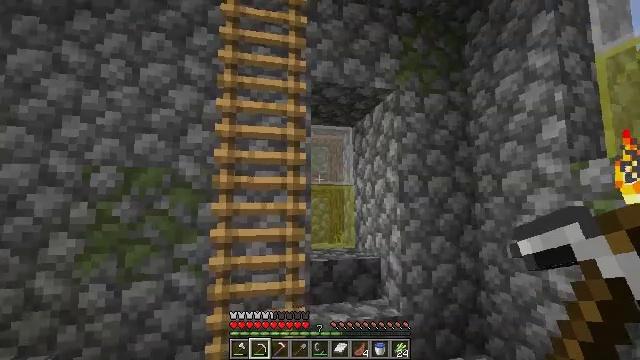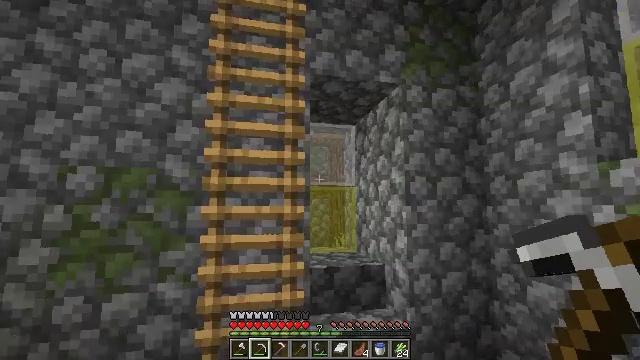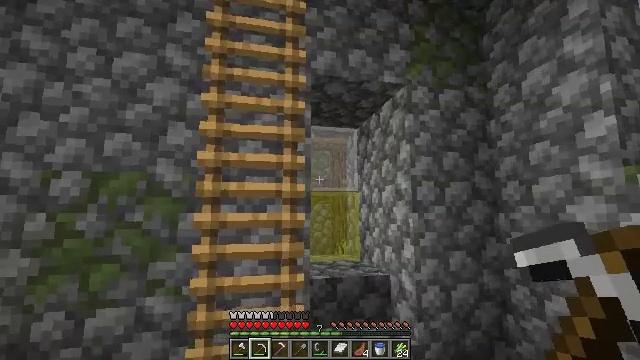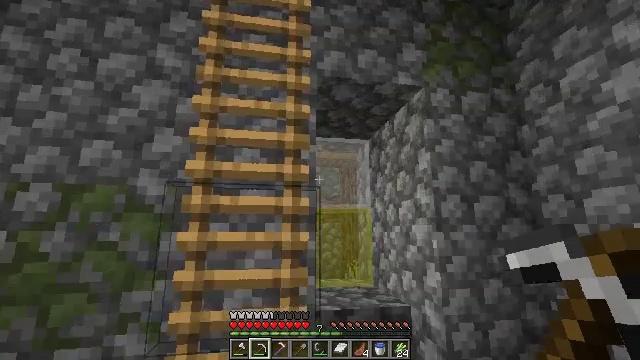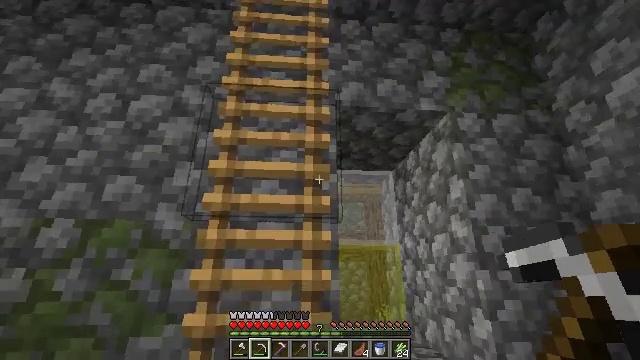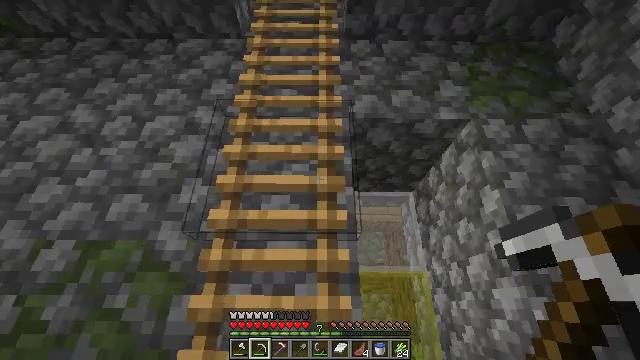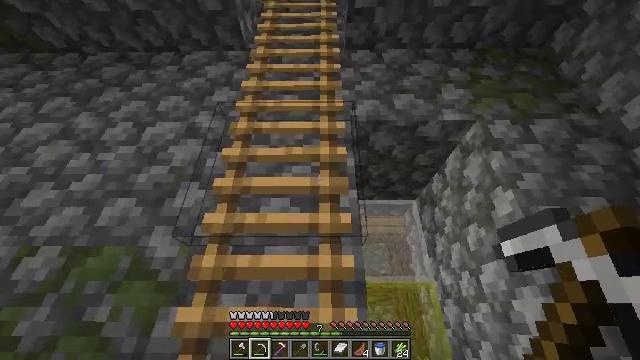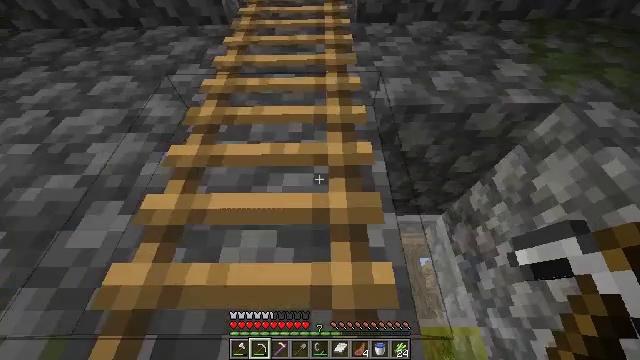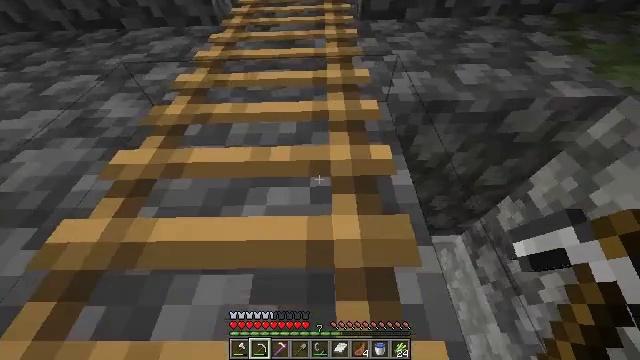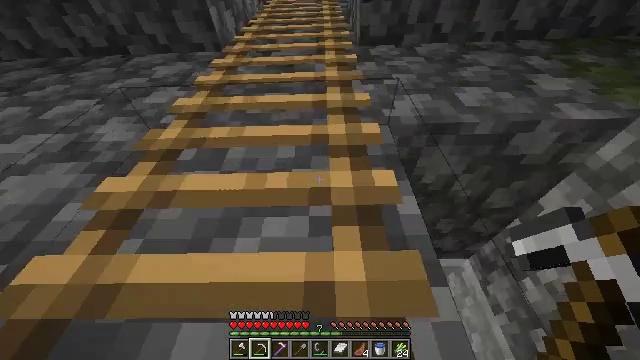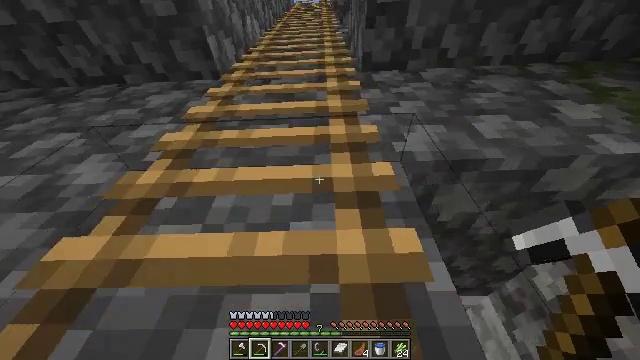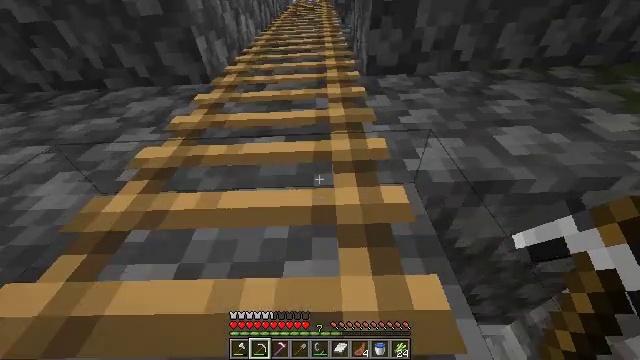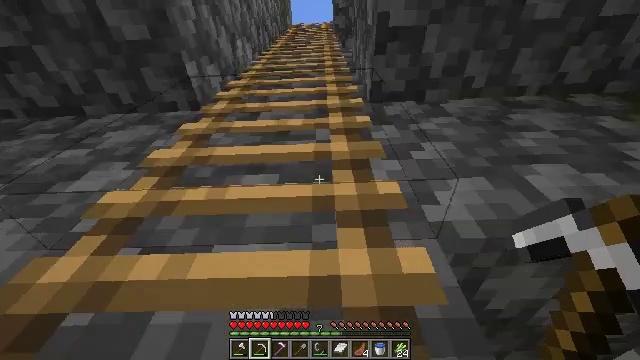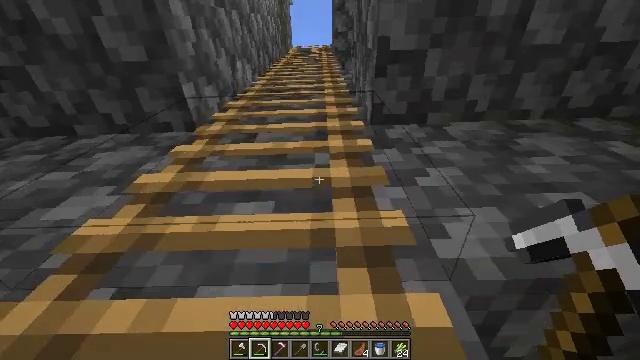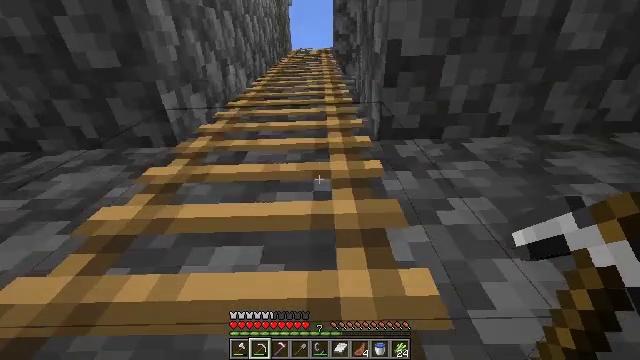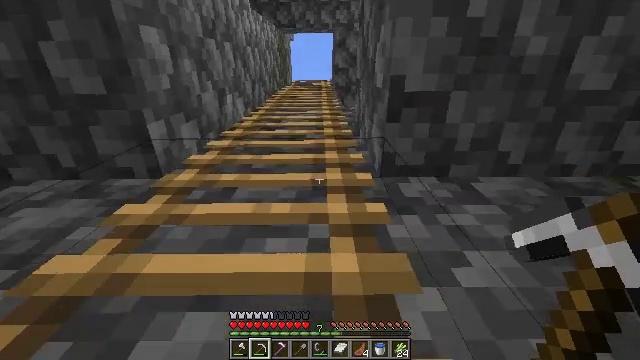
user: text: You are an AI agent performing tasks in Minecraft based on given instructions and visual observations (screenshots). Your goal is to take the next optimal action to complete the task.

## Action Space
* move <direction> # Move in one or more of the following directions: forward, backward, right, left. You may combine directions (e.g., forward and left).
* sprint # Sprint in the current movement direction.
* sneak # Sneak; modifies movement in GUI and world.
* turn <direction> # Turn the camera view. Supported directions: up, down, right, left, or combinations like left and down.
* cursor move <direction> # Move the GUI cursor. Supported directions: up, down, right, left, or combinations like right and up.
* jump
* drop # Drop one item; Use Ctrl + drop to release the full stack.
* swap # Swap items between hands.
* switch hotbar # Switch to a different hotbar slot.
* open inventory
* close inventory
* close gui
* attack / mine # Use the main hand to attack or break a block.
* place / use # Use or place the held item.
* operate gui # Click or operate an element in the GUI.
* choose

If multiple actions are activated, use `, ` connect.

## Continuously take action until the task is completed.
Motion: motion action
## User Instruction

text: Collect a hay block for crafting.
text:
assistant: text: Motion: move forward
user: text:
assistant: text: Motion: move forward, turn up
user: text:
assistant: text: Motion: move forward, turn left and up
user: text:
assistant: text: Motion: move forward, sprint, turn left and up
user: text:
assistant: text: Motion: move forward, sprint, turn left and up
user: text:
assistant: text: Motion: move forward, sprint, turn left and up
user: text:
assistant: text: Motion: move forward, sprint, turn up, jump
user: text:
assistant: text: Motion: move forward, sprint, turn up, jump
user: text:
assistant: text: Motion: move forward, sprint, turn up, jump
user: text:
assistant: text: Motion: move forward, sprint, turn up, jump
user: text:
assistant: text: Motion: move forward, sprint, turn up, jump
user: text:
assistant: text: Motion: move forward, sprint, turn up, jump
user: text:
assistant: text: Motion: move forward, sprint, turn up, jump
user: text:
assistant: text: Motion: move forward, sprint, turn up, jump
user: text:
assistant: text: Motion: move forward, sprint, turn right and up, jump
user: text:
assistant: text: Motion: move forward, sprint, turn right and up, jump
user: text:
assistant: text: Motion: move forward, sprint, turn up, jump
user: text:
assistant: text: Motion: move forward, sprint, jump
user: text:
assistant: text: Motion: move forward, sprint, jump
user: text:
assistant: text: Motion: move forward, sprint, jump
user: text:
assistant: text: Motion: move forward, sprint, jump
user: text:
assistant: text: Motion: move forward, sprint, jump
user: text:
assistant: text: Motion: move forward, sprint, jump
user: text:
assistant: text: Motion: move forward, sprint, jump
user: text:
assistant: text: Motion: move forward, sprint, jump
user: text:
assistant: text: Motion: move forward, sprint, jump
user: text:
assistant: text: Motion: move forward and move left, sprint, turn right and down, jump
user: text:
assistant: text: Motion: move forward and move left, sprint, turn right and down, jump
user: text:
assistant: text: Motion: move forward and move left, sprint, turn right and down, jump
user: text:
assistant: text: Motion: move forward and move left, sprint, turn right and down, jump